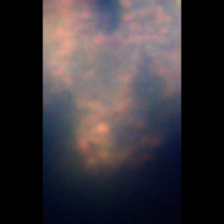
Taxon: Unknown_full_image
Group: Unknown